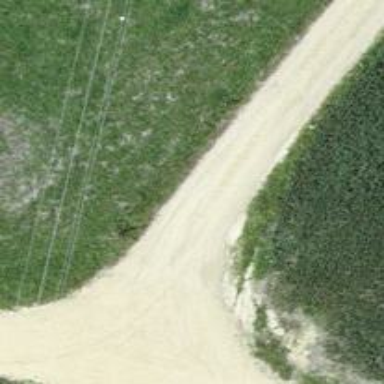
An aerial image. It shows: Track with fine gravel surface of grade2 quality.